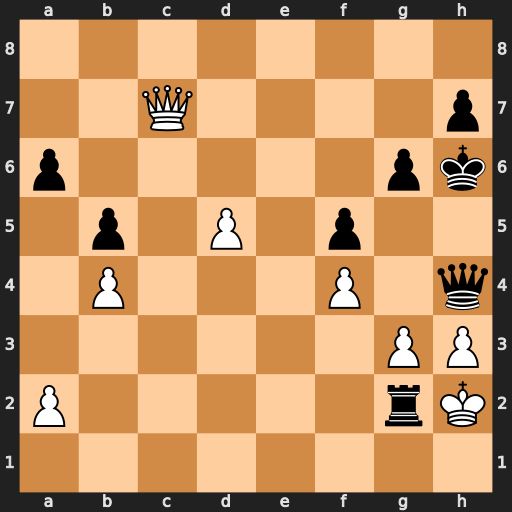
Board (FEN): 8/2Q4p/p5pk/1p1P1p2/1P3P1q/6PP/P5rK/8
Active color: w
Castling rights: -
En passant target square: -
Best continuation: Kxg2 Qh5 Qc2